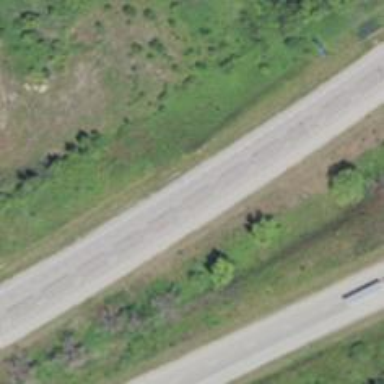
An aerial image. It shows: Asphalt motorway.